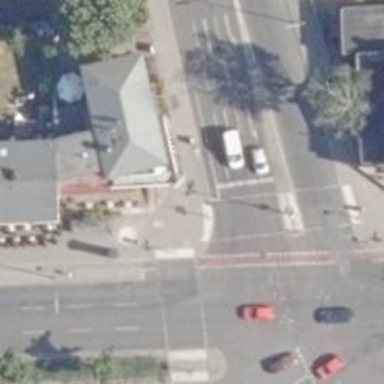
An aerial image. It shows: Pub.